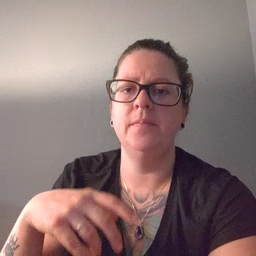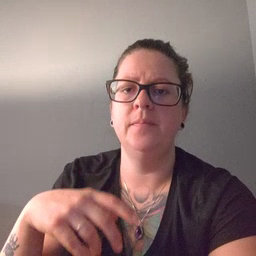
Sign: up